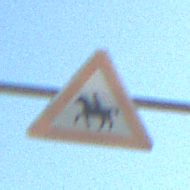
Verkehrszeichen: ReiterRechts
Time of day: MorningAfternoon
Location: Outdoor (Special)
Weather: Clear
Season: NotSpecified
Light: Natural